Question: Count the number of objects in the diagram.
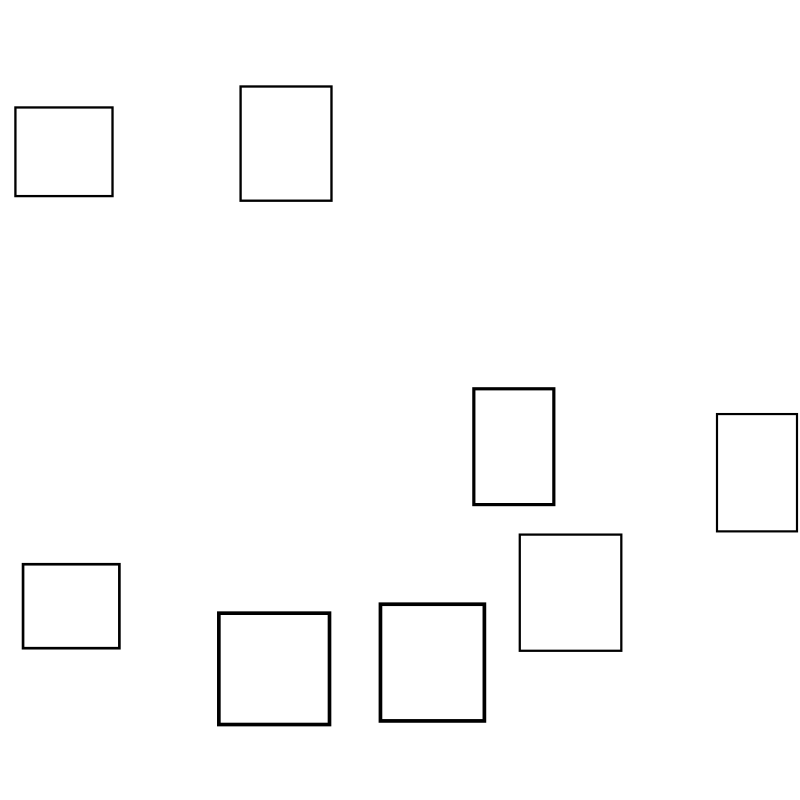
Answer: 8